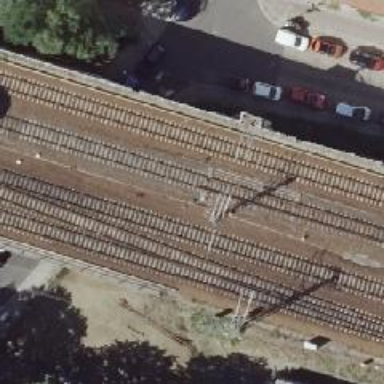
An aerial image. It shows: Railway bridge with electrified contact lines.